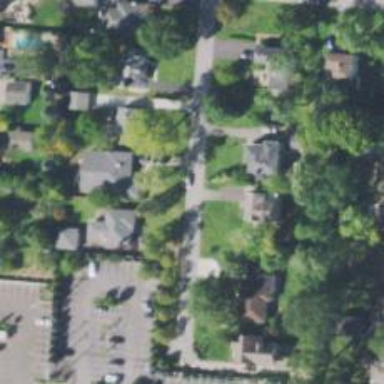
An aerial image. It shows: Residential driveway serving as service road.